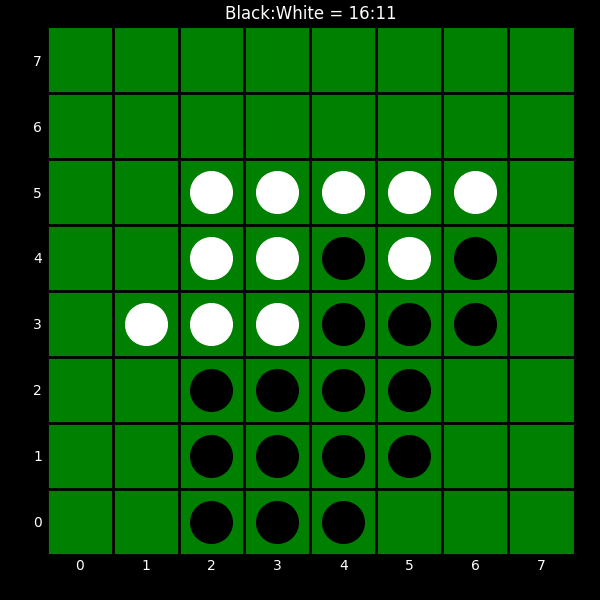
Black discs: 16
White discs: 11